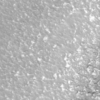
Label: not_dusty